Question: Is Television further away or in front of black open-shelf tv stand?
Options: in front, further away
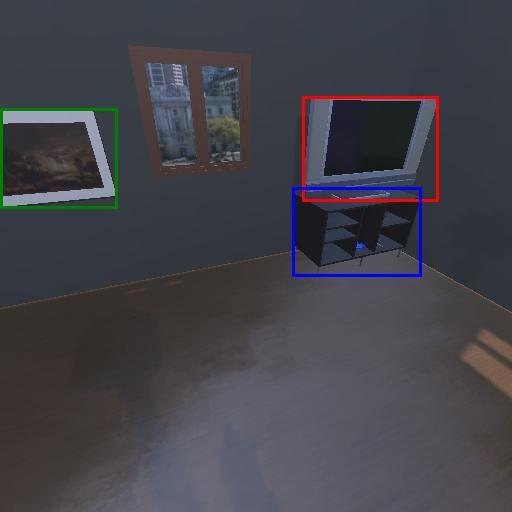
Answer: in front